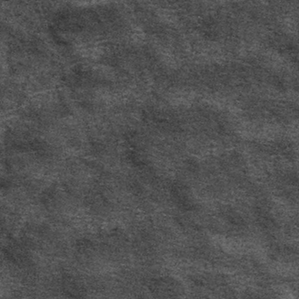
Label: frost